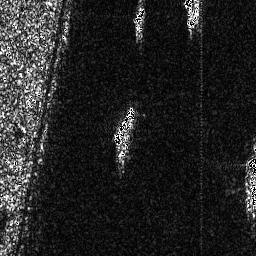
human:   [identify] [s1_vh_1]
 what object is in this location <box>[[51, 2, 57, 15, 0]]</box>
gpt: <ref>1 small ship at the top</ref>